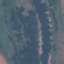
Land use / land cover: River